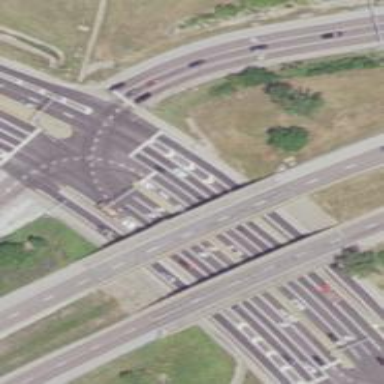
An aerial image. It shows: Trunk highway bridge with asphalt surface.